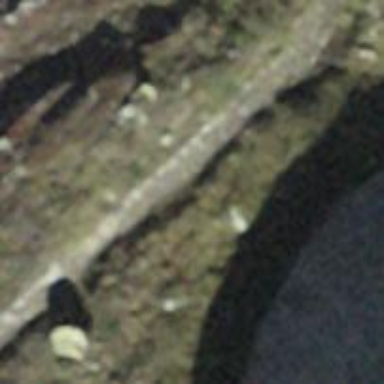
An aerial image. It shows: Path.